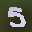
Label: 5